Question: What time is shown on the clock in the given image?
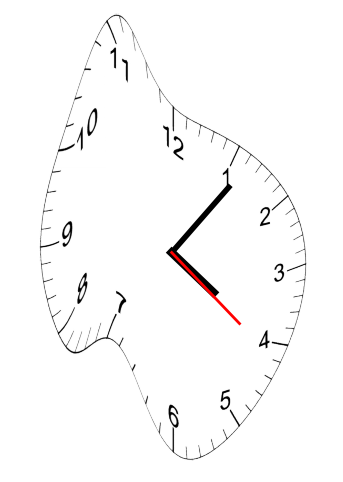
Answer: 04:06:21